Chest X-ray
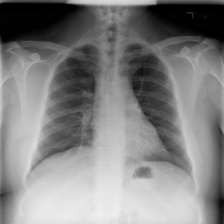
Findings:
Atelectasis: negative
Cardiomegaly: negative
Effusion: negative
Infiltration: negative
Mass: negative
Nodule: negative
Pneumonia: negative
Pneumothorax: negative
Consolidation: negative
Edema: negative
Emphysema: negative
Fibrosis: negative
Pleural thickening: negative
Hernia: negative